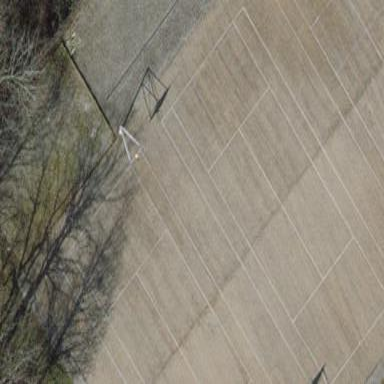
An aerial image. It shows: Basketball court located in leisure land pitch.